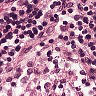
Metastatic tissue present: no